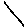
Label: line